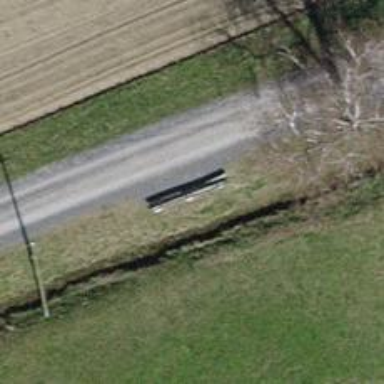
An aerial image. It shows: Brown bench in the vicinity.